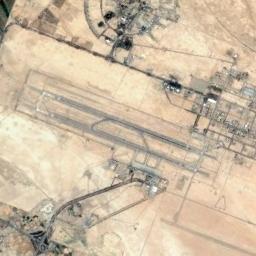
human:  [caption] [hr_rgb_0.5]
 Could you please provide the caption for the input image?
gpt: A complex airport with many runways and buildings and many aircraft parked .

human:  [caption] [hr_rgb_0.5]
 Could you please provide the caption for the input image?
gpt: There is almost no vegetation near the airport, And there are many blue houses .

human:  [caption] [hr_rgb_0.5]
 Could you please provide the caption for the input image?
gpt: An airport with two parallel runways in the vacant lot and some villages beside .

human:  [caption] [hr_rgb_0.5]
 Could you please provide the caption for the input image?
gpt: The two roads of the airport are parallel to each other .

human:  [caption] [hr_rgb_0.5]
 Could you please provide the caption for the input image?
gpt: There is an airport built in bare land next to some buildings .